Question: First let me say that the new API Explorer in Restler is great. Very happy about its addition. Now, in typical fashion, let me complain about something that isn't working for me ...
The fact that Restler can return results in multiple formats is a very nice feature but I'm currently not using it (choosing to only use JSON as my return format). In the API Explorer I'd like all references to .json to not show up as this just complicates the look of the service architecture.
Here's a quick example:
'''
class Users {
/**
* Preferences
*
* Preferences returns a dictionary of name-value pairs that provide input to applications that want to make user-specific decisions
*
* @url GET /{user_id}/preferences
**/
function preferences ($user_id , $which = 'all') {
return "$which preferences for {$user_id}";
}
/**
* GET Sensors
*
* Get a list of all sensors associated with a user.
*
* @url GET /{user_id}/sensor
**/
function sensor ($user_id) {
return "sensor";
}
/**
* GET Sensors by Type
*
* @param $user_id The user who's sensors you are interested in
* @param $type The type of sensor you want listed.
*
* @url GET /{user_id}/sensor/{type}
**/
function sensor_by_type ($user_id, $type) {
return "specific sensor";
}
/**
* ADD a Sensor
*
* @param $user_id The user who you'll be adding the sensor to
*
* @url POST /sensor
**/
function postSensor() {
return "post sensor";
}
'''
}
In this example the API Explorer looks like this:

The basic problem I'd like to remove is remove all ".json" references as the calling structure without the optional .json works perfectly fine.
Also, for those that DO want the .json showing up there's a secondary problem of WHERE does this post-item modifier show up? In the example above you have .json attaching to the "users" element in the GET's and to the "sensor" element in the PUT. This has nothing to do with the HTTP operation but rather it seems to choose the element which immediately precedes the first variable which may not be intuitive to the user and actually isn't a requirement in Restler (at least its my impression that you can attache .json anywhere in the chain and get the desired effect).
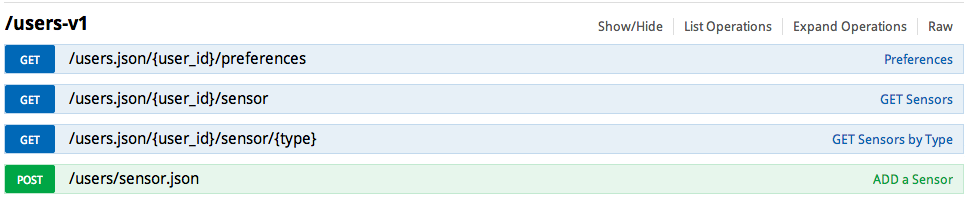
Answer: We are using safer defaults that will work for everyone, but made it completely configurable.
if you prefer '.json' to be added at the end, add the following to index.php (gateway)
'''
use Luracast\Restler\Resources;
Resources::$placeFormatExtensionBeforeDynamicParts = false;
'''
If you prefer not to add '.json' extension, add the following to index.php
'''
use Luracast\Restler\Resources;
Resources::$useFormatAsExtension = false;
'''